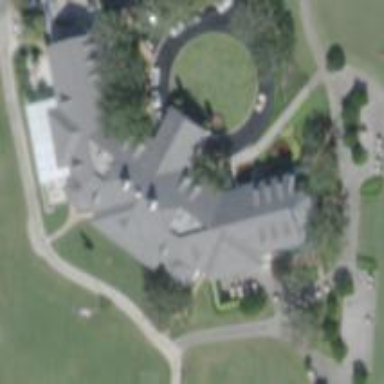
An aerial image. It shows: Golf and Fitness club.